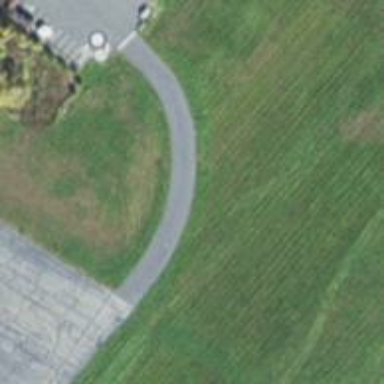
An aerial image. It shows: Asphalt taxiway in the airport.